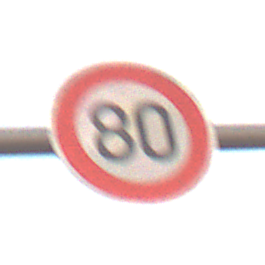
Verkehrszeichen: Geschwindigkeit80
Umgebung: Outdoor, Nature
Tageszeit: SunriseSunset
Wetter: PartlyCloudy
Licht: Natural
Jahreszeit: NotSpecified
Kontrast: LowContrast